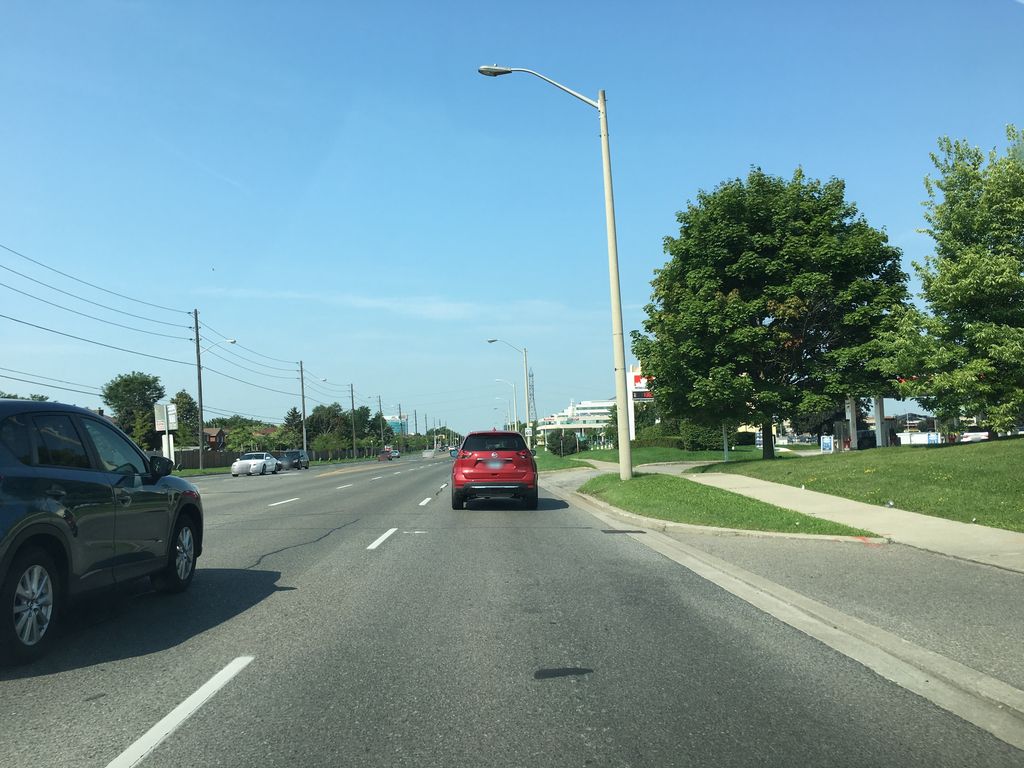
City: toronto